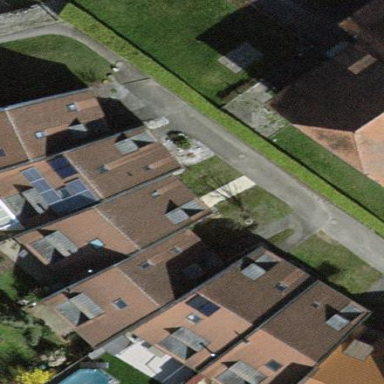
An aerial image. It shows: Terrace-style building with gabled roof.